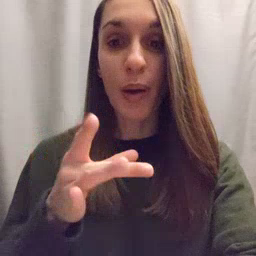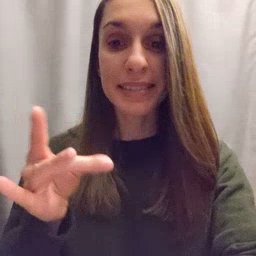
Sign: story